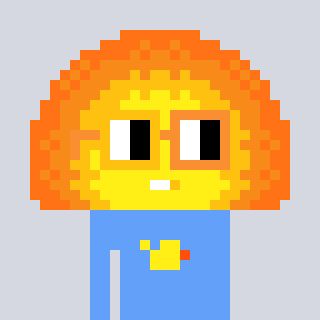
a pixel art character with square yellow and orange glasses, a sunset-shaped head and a blue-colored body on a cool background